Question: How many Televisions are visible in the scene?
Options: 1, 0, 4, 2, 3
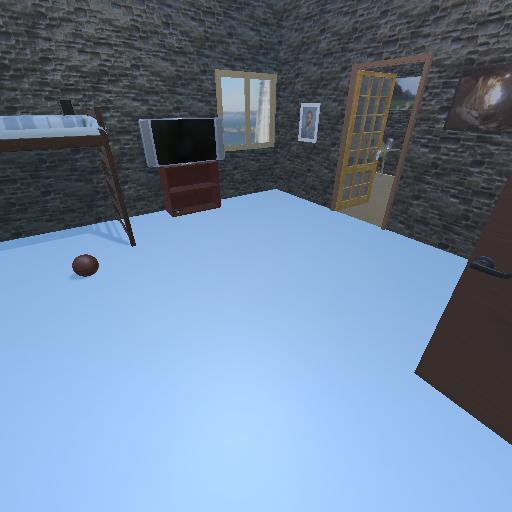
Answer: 1